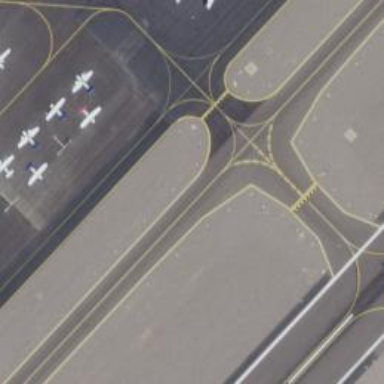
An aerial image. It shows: Asphalt taxiway in the airport.